【题型】解答题　【知识点】平面几何　【难度】easy
如图, 灯 A 射线自 $AE$ 顺时针旋转至 $AF$ 便立即回转至原位置, 灯 B 射线自 $BH$ 顺时针旋转至 $BG$ 便立即回转至原位置, 两灯不停交叉照射巡视。若灯 A、灯 B 每秒分别转动 $a^\circ$、$b^\circ$, 且 $a, b$ 满足 $|a-3|+(a+b-4)^2=0$。已知 $GH // EF$, 且 $\angle BAF = 45^\circ$。

(1)求 $a, b$ 的值；

(2)如果两灯同时转动, 在灯 A 射线第一次转到 $AF$ 之前, 两灯射出的光线交于点 $C$, 且 $\angle C = 66^\circ$, 求 $\angle BAC$ 的度数；

(3)如果灯 B 射线先转动 20 秒, 灯 A 射线才开始转动, 在灯 B 射线到达 $BG$ 之前, A 灯转动几秒, 两灯的光线互相平行？
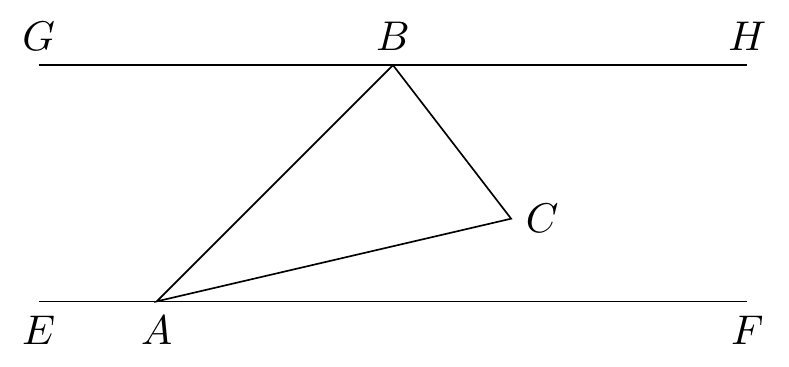
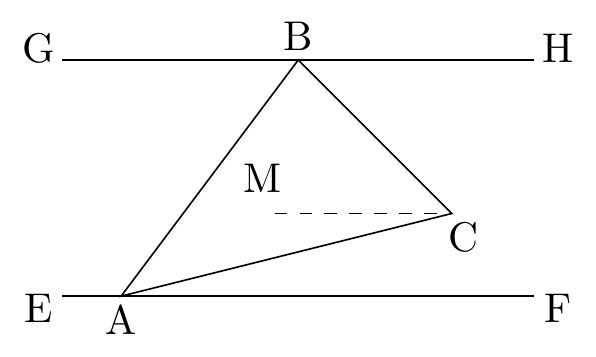
【解答】
解：(1) $\because |a-3|+(a+b-4)^2=0$,

$\therefore a-3=0$, $a+b-4=0$,

解得：$a=3$, $b=1$；

(2) 如图, 过点 $C$ 作 $CM // EF$,

设两灯转动时间为 $x$ 秒, 则 $\angle EAC=3x^\circ$, $\angle HBC=x^\circ$,

$\therefore \angle CAF=180^\circ-3x^\circ$,

$\therefore \angle BCE=\angle HBC=x^\circ$, $\angle MCA=\angle CAF=(180-3x)^\circ$,

(3) 解：设A灯转动 $t$ 秒, 两灯的光束互相平行,

①如图,

$\because GH // EF$,

$\therefore \angle HBD = \angle BDA$,

$\because AC // BD$,

$\therefore \angle CAE = \angle BDA$,

$\therefore \angle CAE = \angle HBD$,

在灯A射线到达 $AF$ 之前, 由题意得：$3t = (20+t) \times 1$,

解得：$t = 10$；

②如图,

$\because GH // EF$,

$\therefore \angle HBD + \angle BDA = 180^\circ$,

$\because AC // BD$,

$\therefore \angle CAF = \angle BDA$,

$\therefore \angle HBD + \angle CAF = 180^\circ$,

在灯A射线到达 $AF$ 之后, 由题意得：$3t - 180 = 180 - (20+t) \times 1$,

解得：$t = 85$。

综上所述, A灯转动10秒或85秒时, 两灯的光束互相平行。
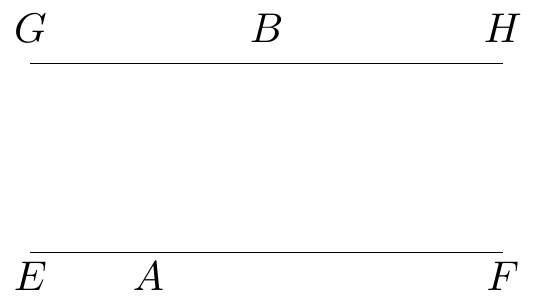
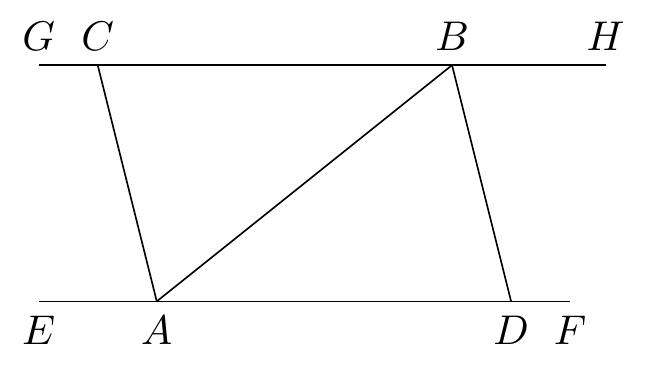
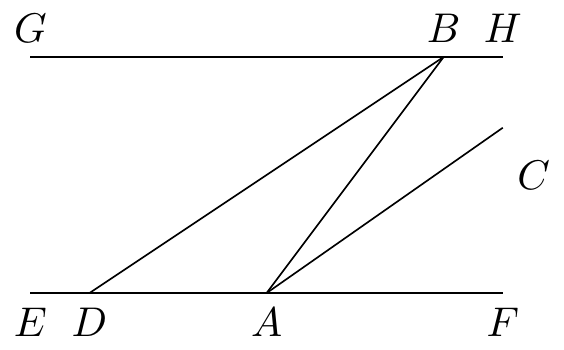